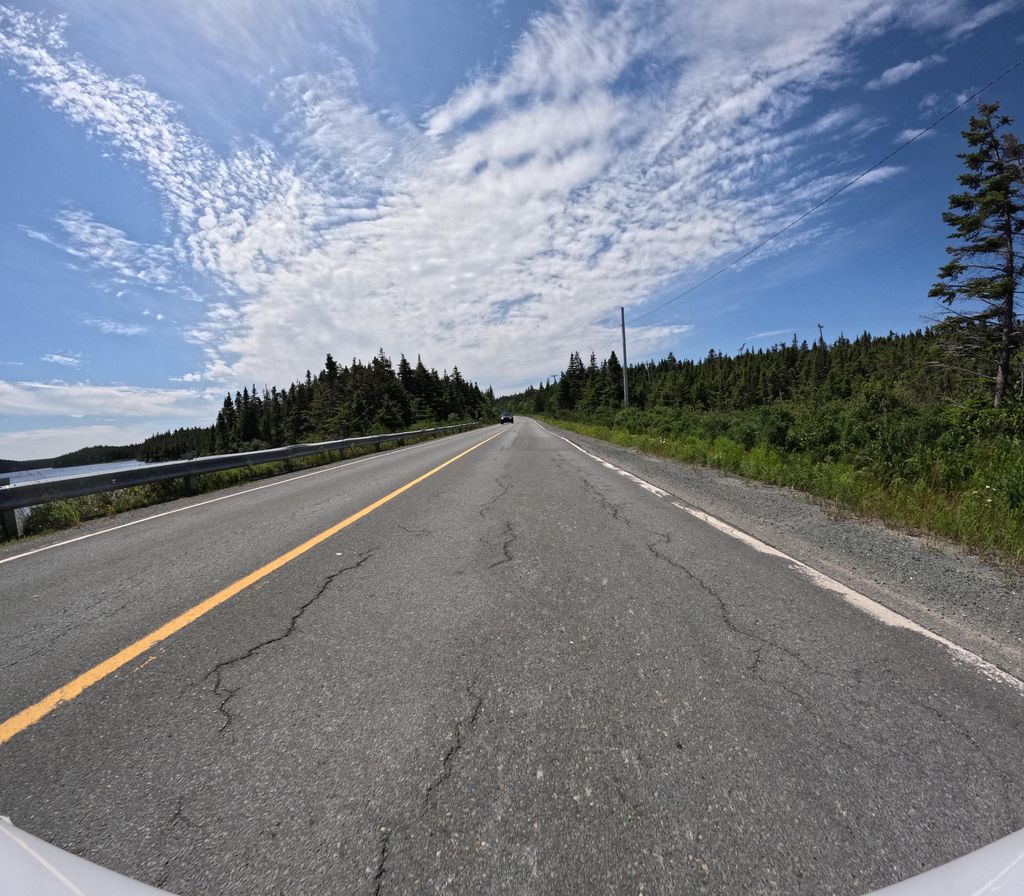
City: st_johns